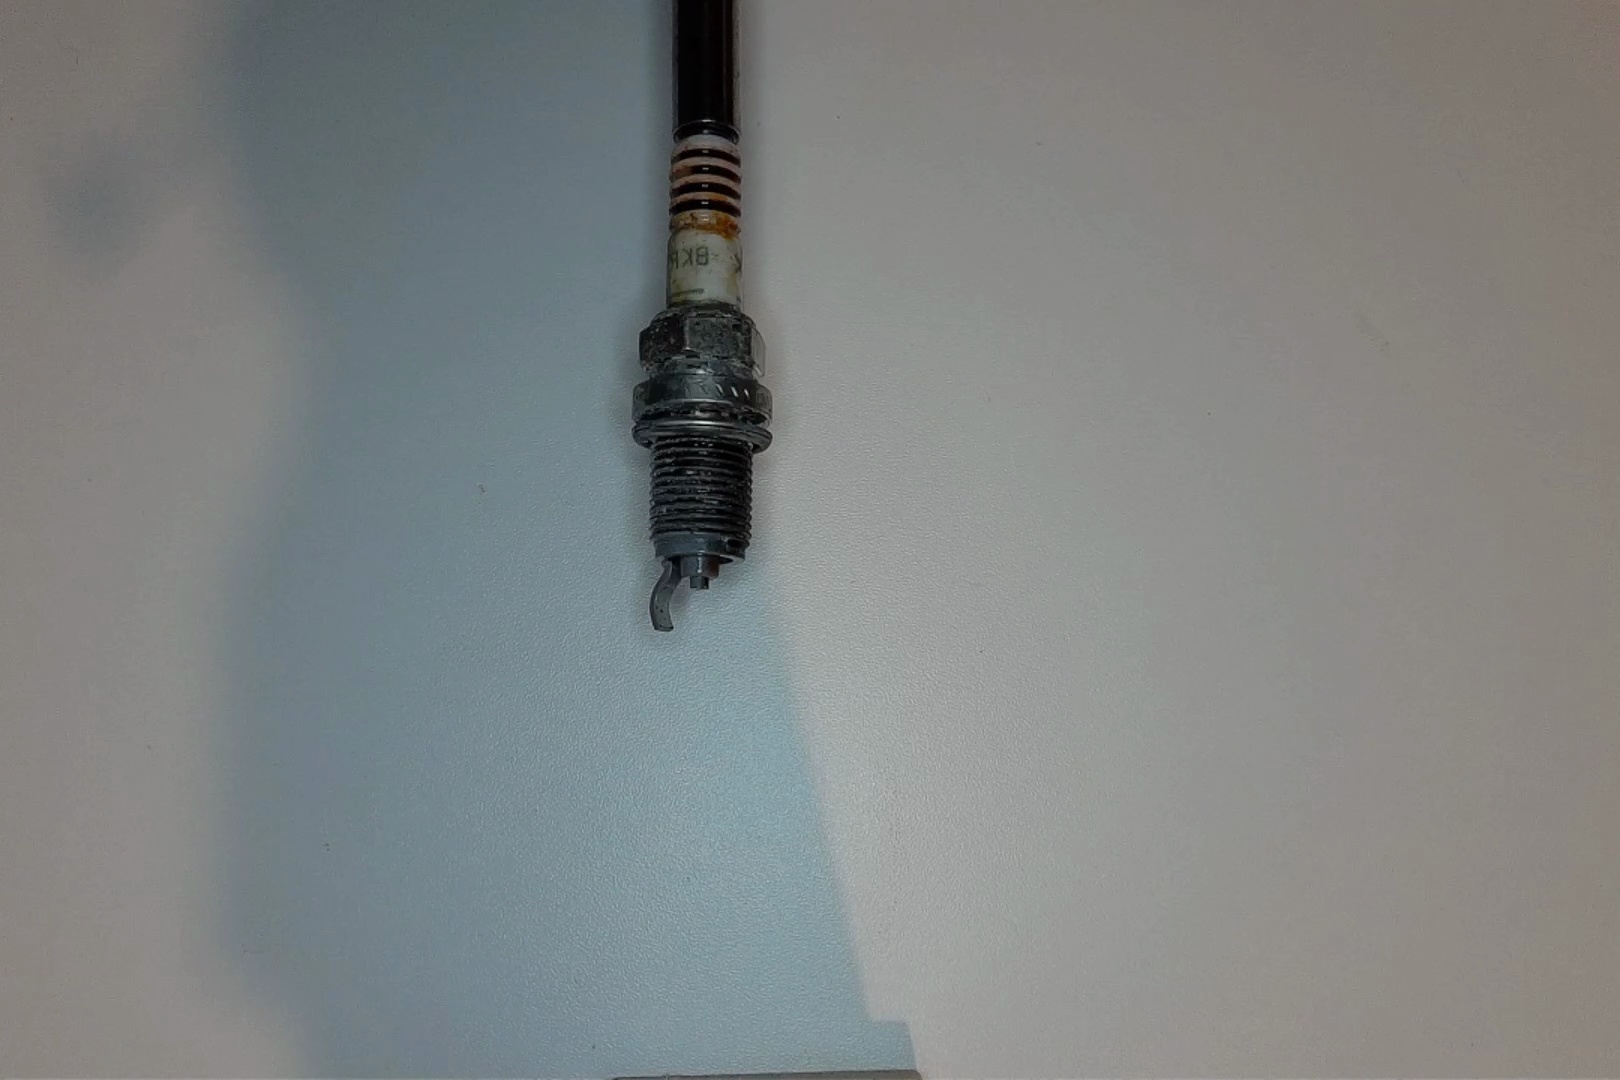
Label: anomaly